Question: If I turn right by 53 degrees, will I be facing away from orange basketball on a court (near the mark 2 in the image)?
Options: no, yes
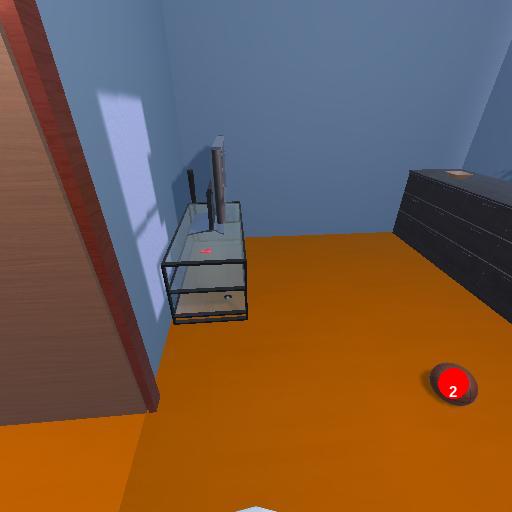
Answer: no